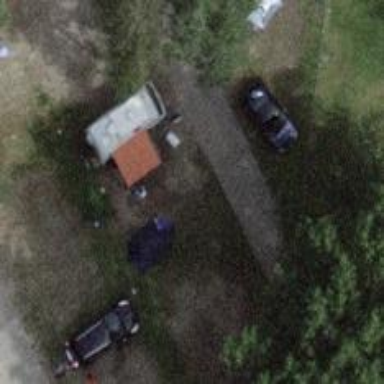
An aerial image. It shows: Camping pitch for tourists.